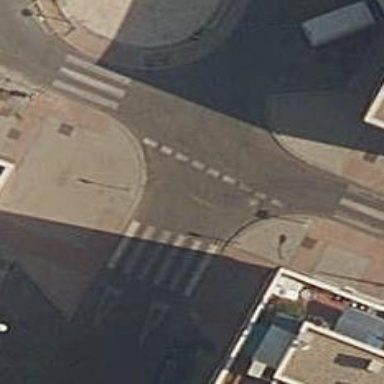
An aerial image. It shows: Uncontrolled zebra crossing on the road.